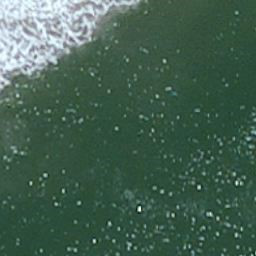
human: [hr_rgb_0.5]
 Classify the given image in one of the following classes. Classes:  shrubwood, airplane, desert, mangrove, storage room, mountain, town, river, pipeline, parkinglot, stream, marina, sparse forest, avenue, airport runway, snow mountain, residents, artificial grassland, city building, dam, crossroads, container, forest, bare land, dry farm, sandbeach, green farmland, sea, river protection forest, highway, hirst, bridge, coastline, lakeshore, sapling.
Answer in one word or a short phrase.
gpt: sea